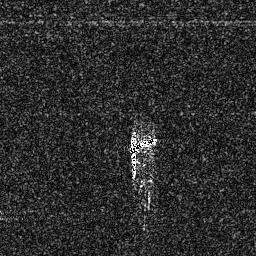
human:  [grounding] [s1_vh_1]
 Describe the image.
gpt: In the satellite image, there is  <ref>1 medium ship </ref> <box>[[48, 52, 61, 61, 0]]</box> located at center.